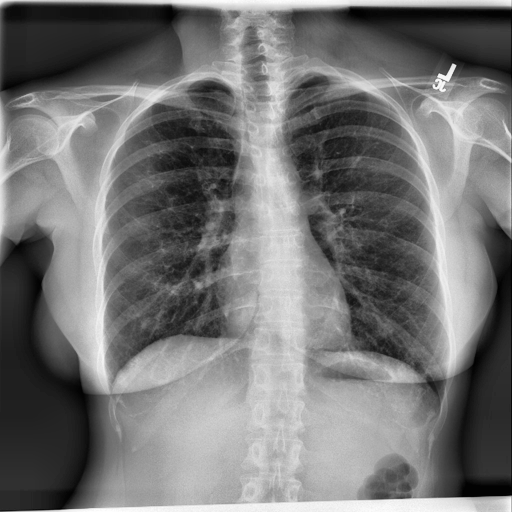
Finding: NORMAL